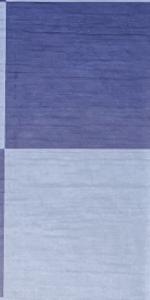
Label: Empty